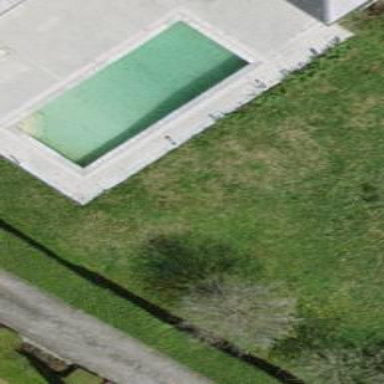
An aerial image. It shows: Swimming pool located in leisure land.